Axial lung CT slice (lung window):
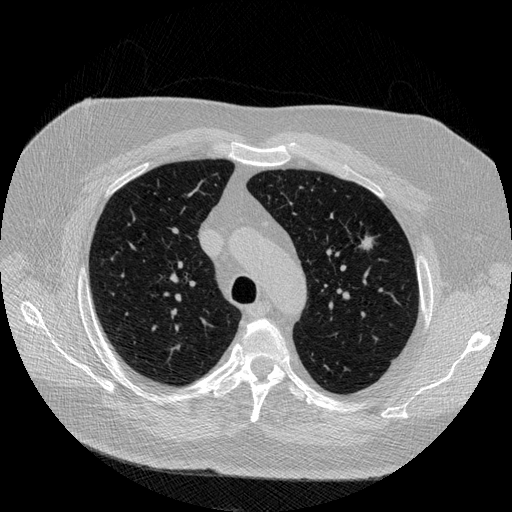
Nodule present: yes
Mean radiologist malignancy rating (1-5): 5